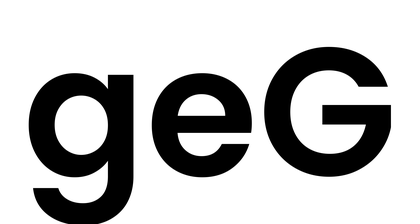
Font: Poppins-SemiBold